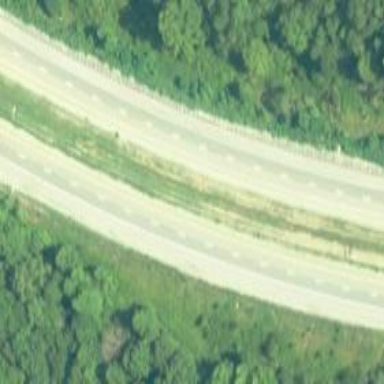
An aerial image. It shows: Asphalt motorway.